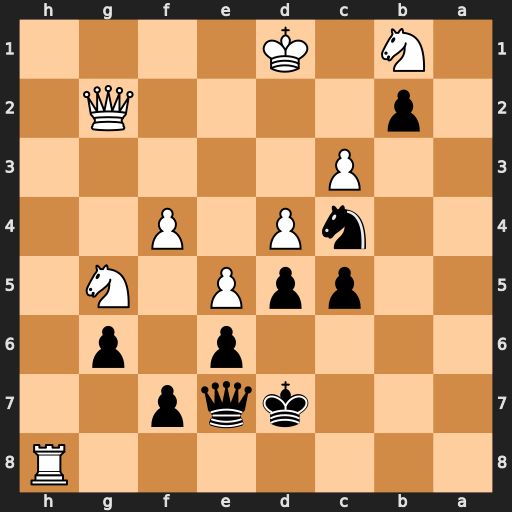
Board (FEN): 7R/3kqp2/4p1p1/2ppP1N1/2nP1P2/2P5/1p4Q1/1N1K4
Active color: b
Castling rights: -
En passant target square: -
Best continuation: Ne3+ Kd2 Nxg2